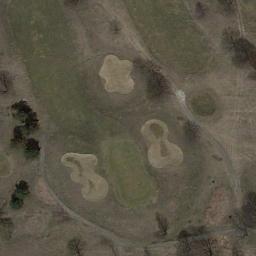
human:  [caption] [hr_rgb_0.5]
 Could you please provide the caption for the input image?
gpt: There are a few bunkers and a few paths on the large green lawn on the golf course and many trees .

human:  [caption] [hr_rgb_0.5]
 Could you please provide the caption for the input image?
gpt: There are three large bunkers and two paths .

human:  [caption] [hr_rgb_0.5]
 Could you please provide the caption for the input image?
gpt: There are many trees near the golf course .

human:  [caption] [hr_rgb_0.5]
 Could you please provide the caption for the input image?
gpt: The golf course has a putting green, Some fairways, Barrier trees and three sandpits .

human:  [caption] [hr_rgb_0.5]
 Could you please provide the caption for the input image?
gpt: There are three bunkers and bare lawns on the golf course .